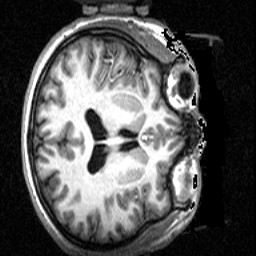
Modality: T1w
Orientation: axial
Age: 22
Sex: female
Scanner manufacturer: siemens
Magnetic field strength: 2.894 T
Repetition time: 2.3 s
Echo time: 0.0021 s